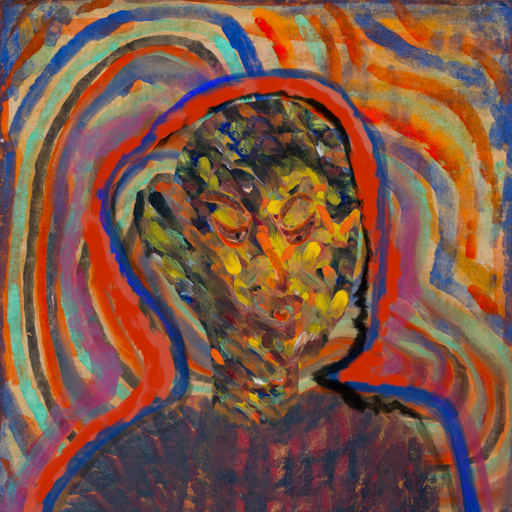
Background: Sisters, Head And Neck Side: An_Impression, Face Side: Hypocrite, Bust: In_The_Sun, Hair Side: Experience, Head Accessory: Blank, Second Necklace: Blank, Necklace: Blank, Baby: Blank